Question: Trying to get the 'div.ui-autocomplete' to expand from right to left, this is the problem I'm having right now.
Can this be fixed using CSS or is there a way to do that with jQuery?

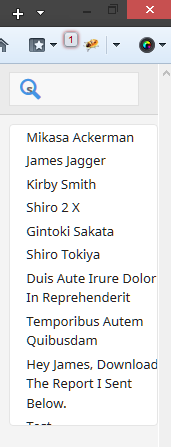
Answer: I think you can do that with the option of the autocomplete widget
'''
$( ".selector" ).autocomplete({
position: {
my : "right top",
at: "right bottom"
}
});
'''